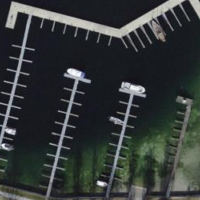
EUNIS habitat code: 14
Species observed at this site:
Phalacrocorax carbo